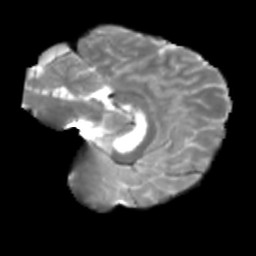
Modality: T2w
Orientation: sagittal
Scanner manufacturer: siemens
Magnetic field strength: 3 T
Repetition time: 4 s
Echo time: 0.0594 s